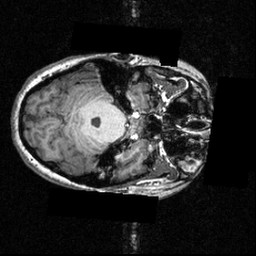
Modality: T1w
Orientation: axial
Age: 22
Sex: female
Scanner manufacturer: siemens
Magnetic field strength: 3.951 T
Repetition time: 1.5 s
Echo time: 0.00335 s